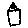
Label: house